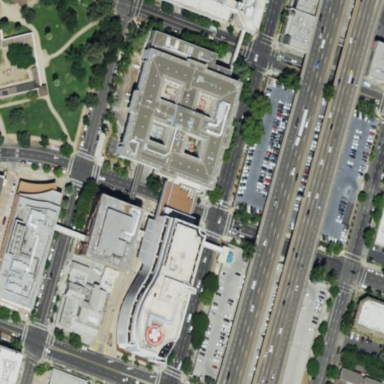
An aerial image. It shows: Healthcare facility identified as hospital.